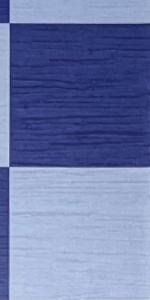
Label: Empty